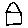
Label: house